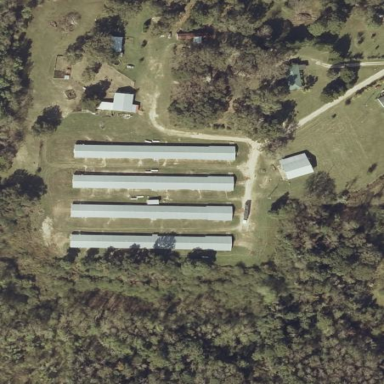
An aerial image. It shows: Poultry farmyard is depicted in the image.